Brain MRI, t1w sequence, axial 2D slice.
Patient: age 46, sex F, weight 90 kg, height 1.9 m
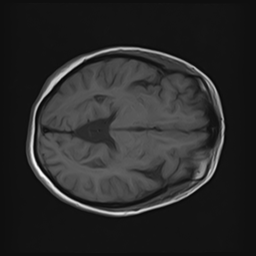